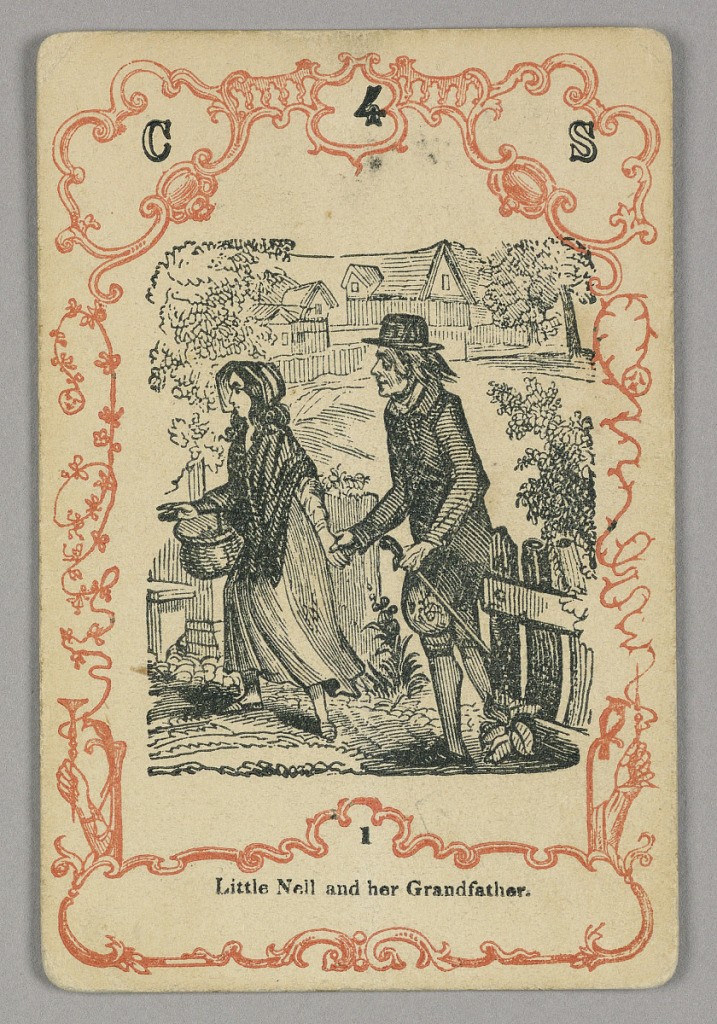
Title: Playing card
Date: ca. 1855
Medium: Red and black ink, paper
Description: Card numbered at top: C 4 S; below central image: 1